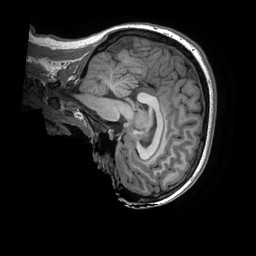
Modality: T1w
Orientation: sagittal
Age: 18
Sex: female
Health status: healthy
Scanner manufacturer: ge